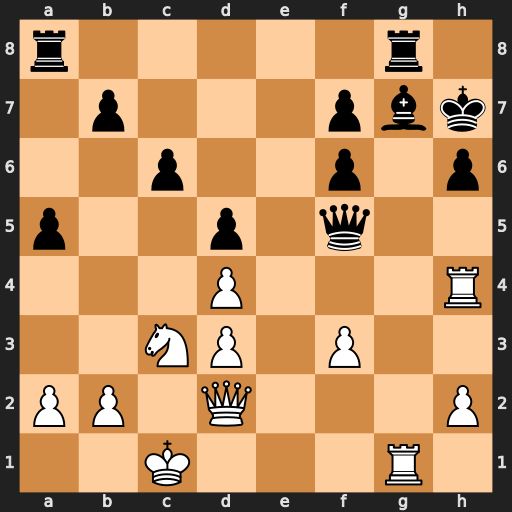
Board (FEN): r5r1/1p3pbk/2p2p1p/p2p1q2/3P3R/2NP1P2/PP1Q3P/2K3R1
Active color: w
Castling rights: -
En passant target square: -
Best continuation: Rxg7+ Rxg7 Qxh6+ Kg8 Qh8#